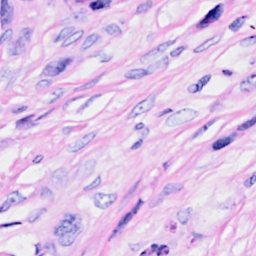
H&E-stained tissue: Breast